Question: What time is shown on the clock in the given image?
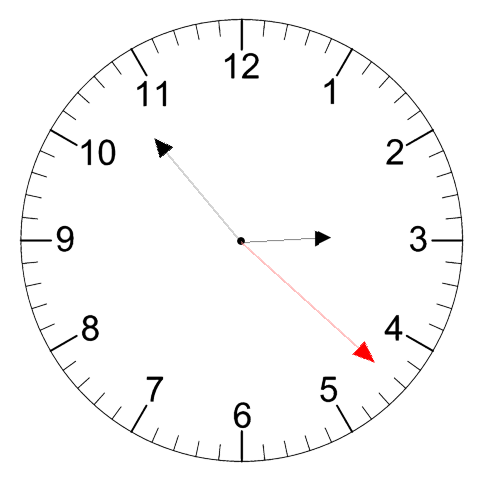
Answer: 02:53:22